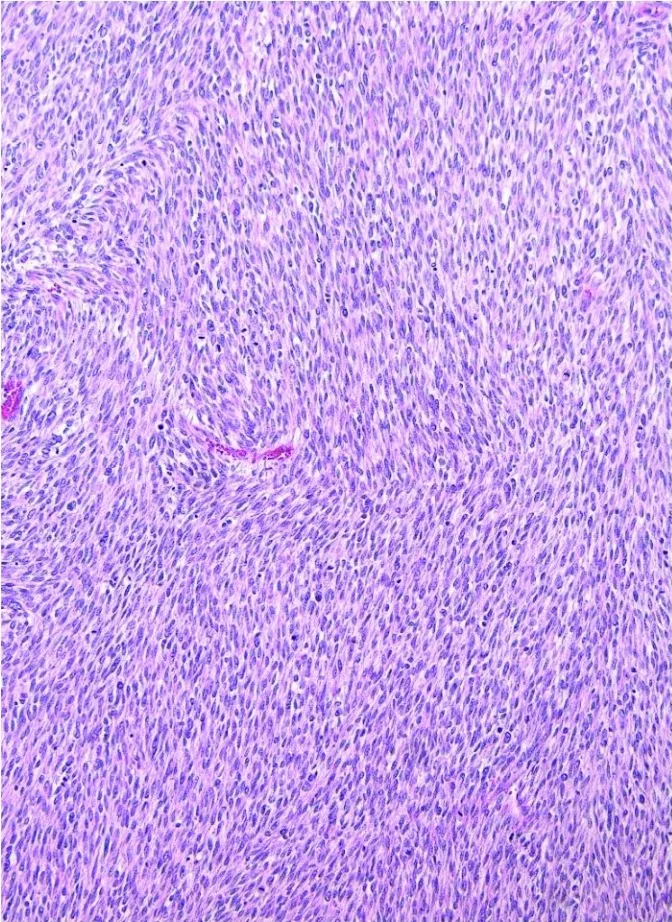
Section from the thigh mass (10x, H&E) shows a hypercellular tumor, with spindle cells in sheets and fascicular arrangement. . The spindle-shaped nuclei have clumped chromatin. These features are compatible with a malignant peripheral nerve sheath tumor.
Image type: pathology (h&e)